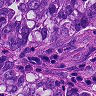
Metastatic tissue present: yes